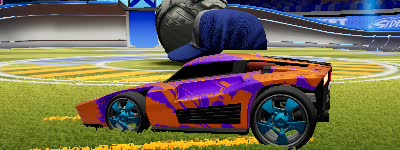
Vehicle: breakout